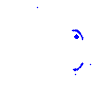
Particle: kaon